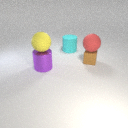
large cyan rubber cylinder behind small brown rubber cube